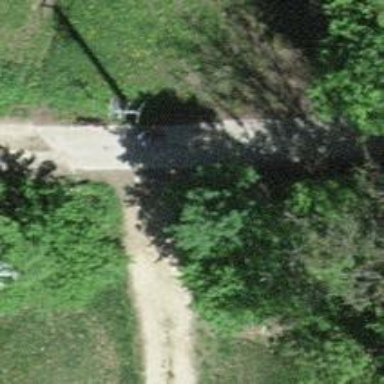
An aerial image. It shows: Unclassified road with asphalt surface. The road is graded as grade 2 tracktype.